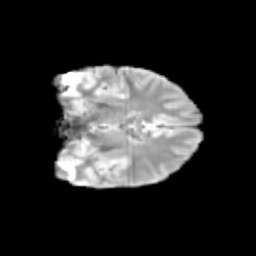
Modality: T2w
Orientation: coronal
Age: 11
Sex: male
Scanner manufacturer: siemens
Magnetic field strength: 3 T
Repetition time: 3.8 s
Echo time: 0.07 s